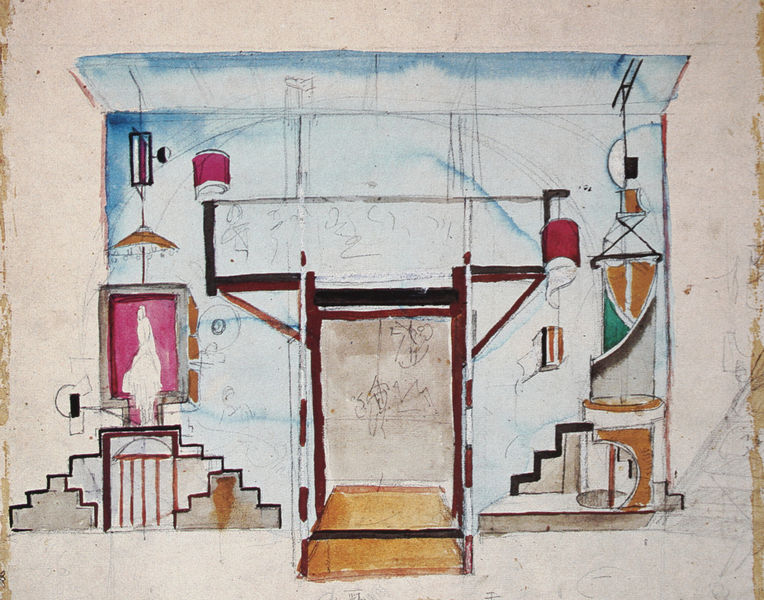
Titel: Bühnenbildentwurf zu "Giroflée-Girofla" von Charles Lecoq
Künstler: Georgij Jakulow
Standort: Moskau
Institution: Staatliches Bachruschin-Museum
Schlagwörter: blue, lamp, red, stairs, steps, white, window, black, interior, modern, painting, room, yellow, bed, pink, brown, wooden, wood, house, orange, water, light, drawing, paper, color, sketch, sculpture, statue, door, abstract, lamps, lights, art, pencil, rough, water color, working, dirty, messy, project